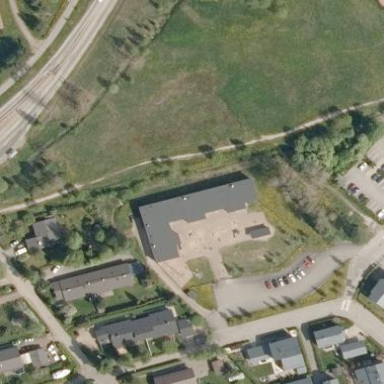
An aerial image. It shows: Kindergarten.